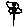
Label: flower